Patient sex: M
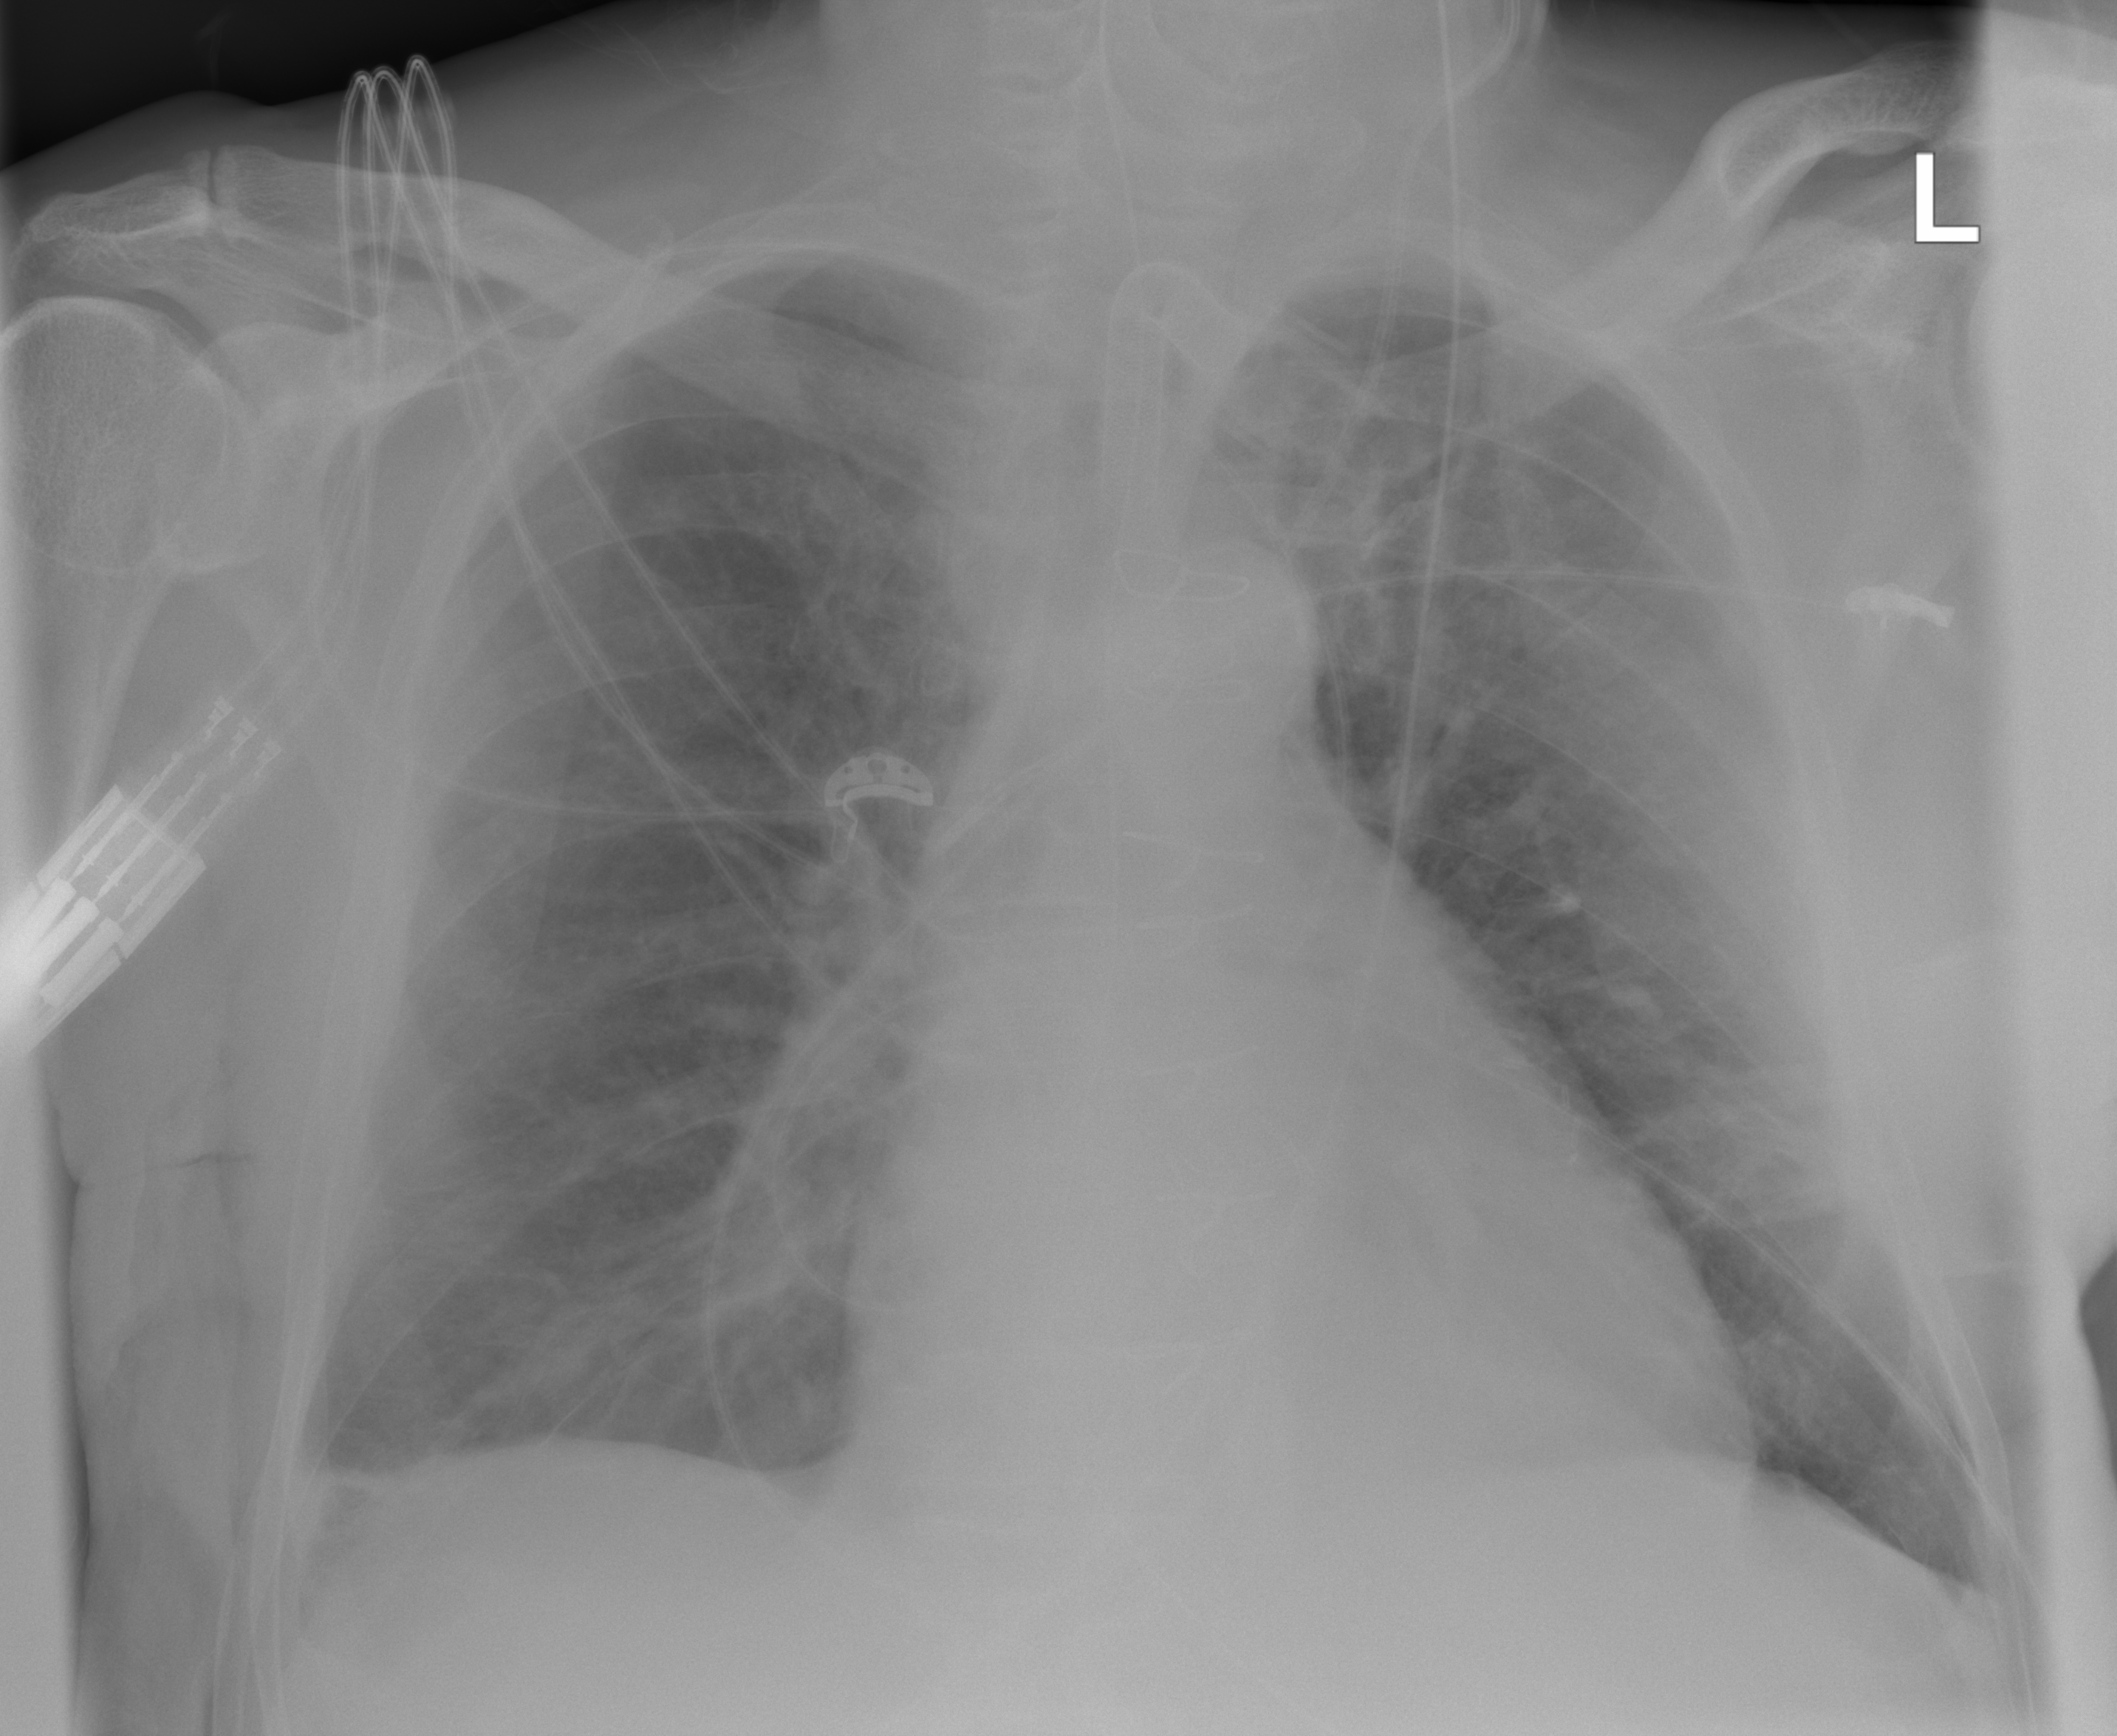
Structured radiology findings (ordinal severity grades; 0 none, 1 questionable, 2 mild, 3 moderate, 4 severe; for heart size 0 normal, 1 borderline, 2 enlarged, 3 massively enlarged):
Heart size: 1
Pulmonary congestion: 0
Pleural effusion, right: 2
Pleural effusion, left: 0
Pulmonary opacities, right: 0
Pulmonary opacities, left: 0
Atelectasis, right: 2
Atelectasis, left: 2